Question: Here's an example of it in the JavaDoc of <URL> e.g.
> "An instance of an annotation type may be obtained by subclassing AnnotationLiteral."
'''
public abstract class PayByQualifier extends AnnotationLiteral<PayBy> implements PayBy {
}
PayBy paybyCheque = new PayByQualifier() {
public PaymentMethod value() {
return CHEQUE;
}
};
'''
There is a more complete example in Section 5.6.3 in the <URL>.
> javax.enterprise.util.AnnotationLiteral makes it easier to specify qualifiers when calling select():
'''
@Qualifier
@Retention(RUNTIME)
@Target({METHOD, FIELD, PARAMETER, TYPE})
public @interface Synchronous {}
@Qualifier
@Retention(RUNTIME)
@Target({METHOD, FIELD, PARAMETER, TYPE})
public @interface PayBy {
PaymentMethod value();
@Nonbinding String comment() default "";
}
public PaymentProcessor getSynchronousPaymentProcessor(PaymentMethod paymentMethod) {
class SynchronousQualifier extends AnnotationLiteral<Synchronous>
implements Synchronous {}
class PayByQualifier extends AnnotationLiteral<PayBy>
implements PayBy {
public PaymentMethod value() { return paymentMethod; }
}
return anyPaymentProcessor.select(new SynchronousQualifier(), new PayByQualifier()).get();
}
'''
And finally according to section 9.6 of the <URL>:
> Unless explicitly modified herein, all of the rules that apply to normal interface declarations apply to annotation type declarations.For example, annotation types share the same namespace as normal class and interface types; and annotation type declarations are legal wherever interface declarations are legal, and have the same scope and accessibility.
However, the Java compiler complains when I attempt to implement an annotation. In particular, Intellij warns:
> "Reports any classes declared as implementing or extending an annotation interface. While it is legal to extend an annotation interfaces, IT IS NEARLY MEANINGLESS, AND DISCOURAGED." (emphasis mine).
Here is the error message as displayed from within Intellij:

The Intellij warning seems to contradict the official Java documentation. I presume the Intellij warning is based upon a warning that comes from the Java compiler. What is correct? The Intellij and/or compiler warning or the documentation?
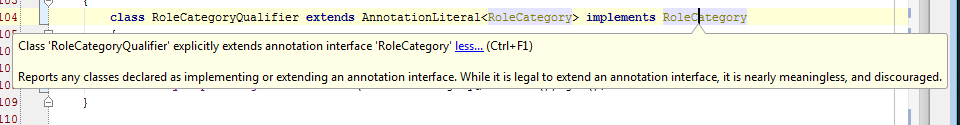
Answer: From Intellij support:
> "We can change warning text for example to: "While it is legal to extend an annotation interface it is often done by accident, and the result won't be usable as an annotation." Note that you can always suppress the warning for the statement."
My response:
> The proposed solution... would require developers to always suppress the warning for the statement. This solution is poor because the code would be littered with @SuppressWarning or, worse, the developer would need to turn off the warning altogether. The best and most useful solution, would be to not display any warning whatsoever if the developer extends AnnotationLiteral or TypeLiteral and implements an @interface at the same time.
A <URL> was filed.